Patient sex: F
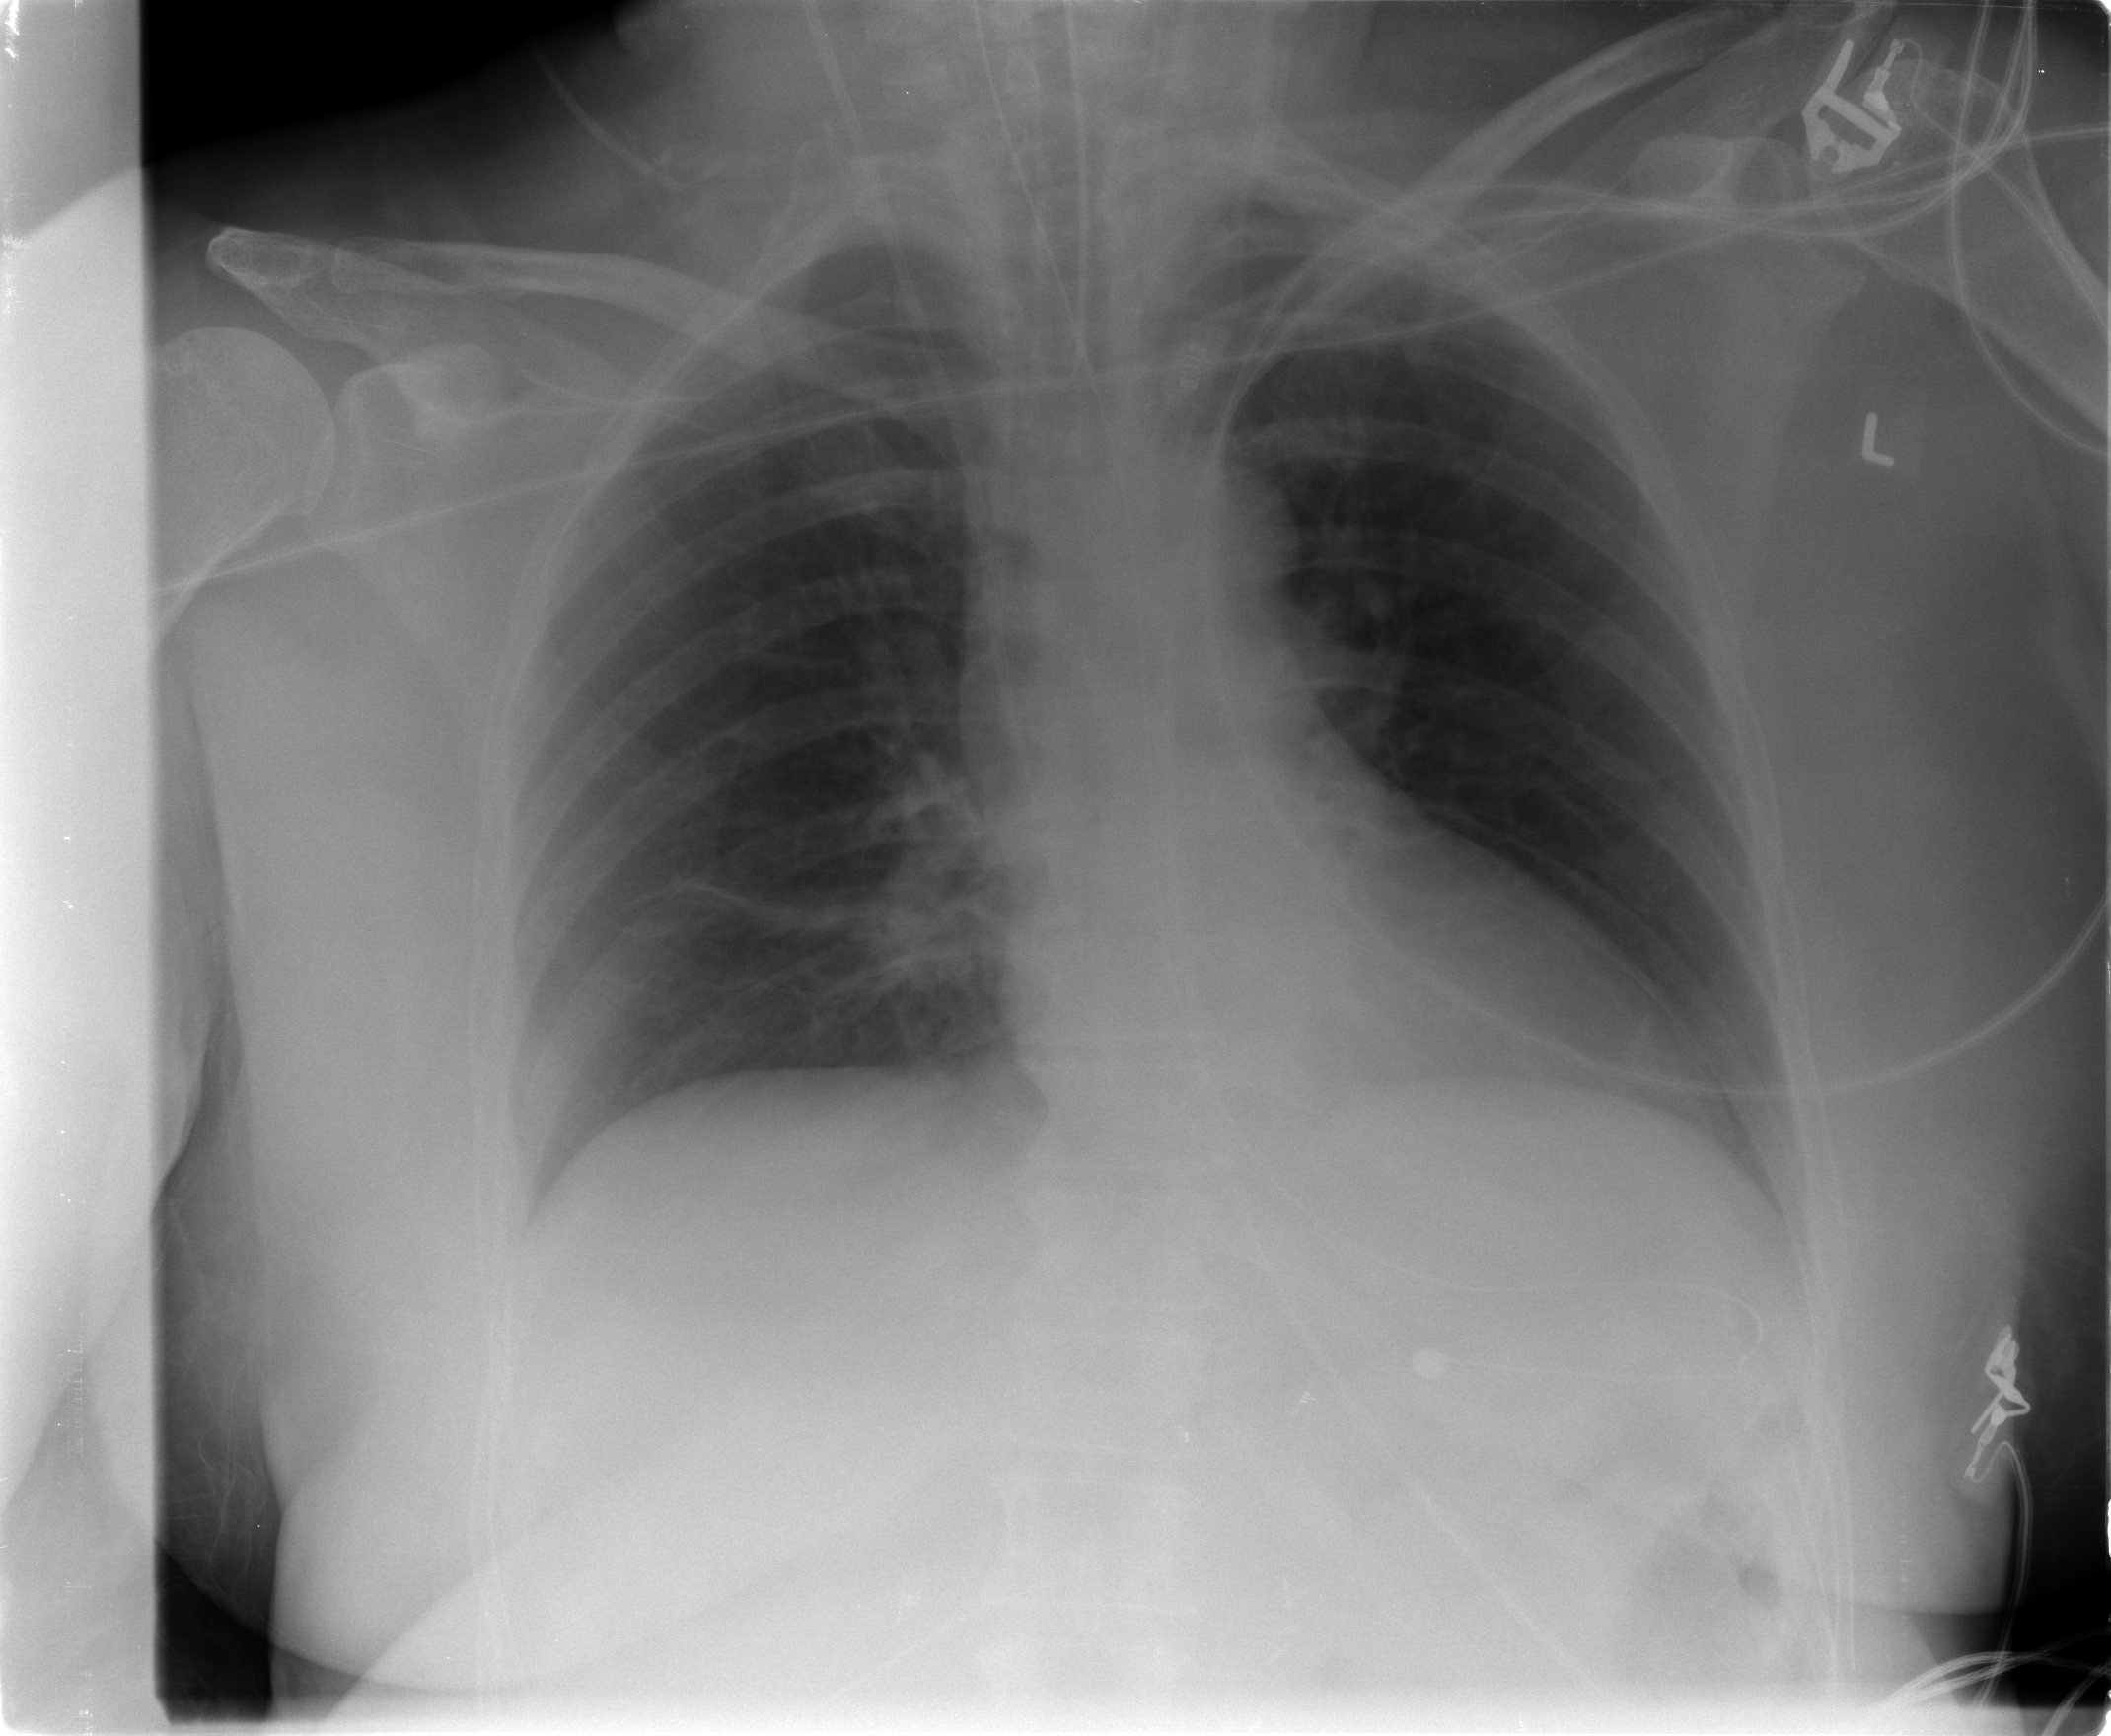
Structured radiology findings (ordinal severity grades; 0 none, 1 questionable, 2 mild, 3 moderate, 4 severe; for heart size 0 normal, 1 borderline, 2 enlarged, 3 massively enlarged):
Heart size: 1
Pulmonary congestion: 2
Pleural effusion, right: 0
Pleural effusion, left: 0
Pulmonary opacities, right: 0
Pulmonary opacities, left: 0
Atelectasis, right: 2
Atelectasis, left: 0